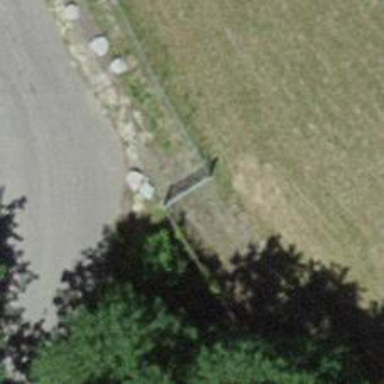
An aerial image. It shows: Fence is in the image.